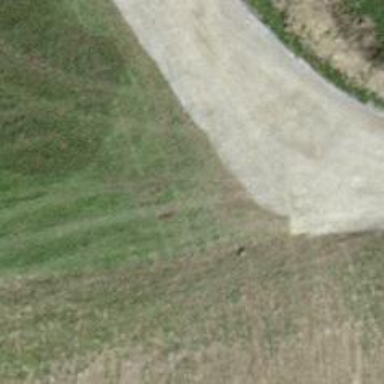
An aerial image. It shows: Gravel track road.